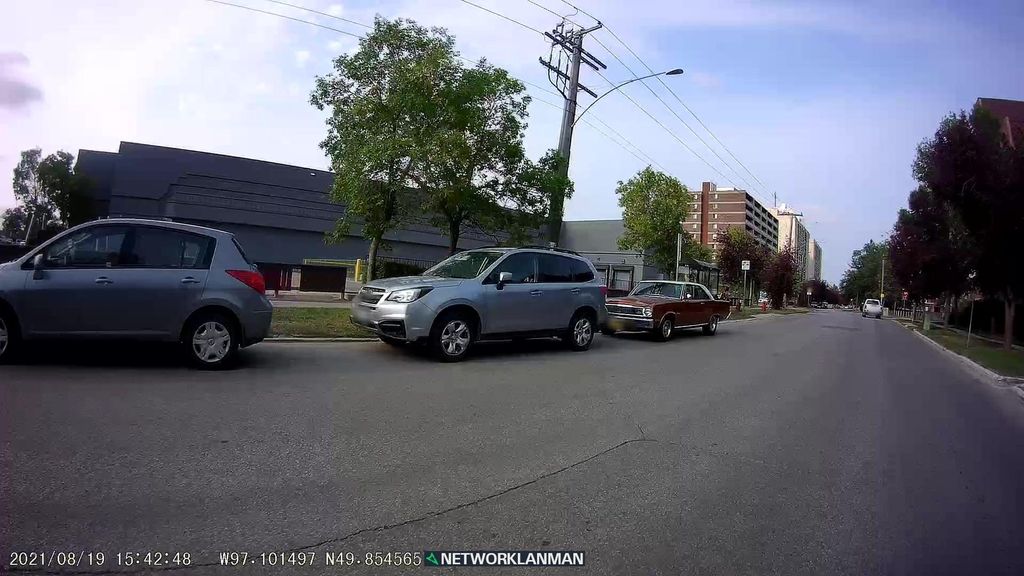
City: winnipeg